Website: walmart
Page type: address-validator
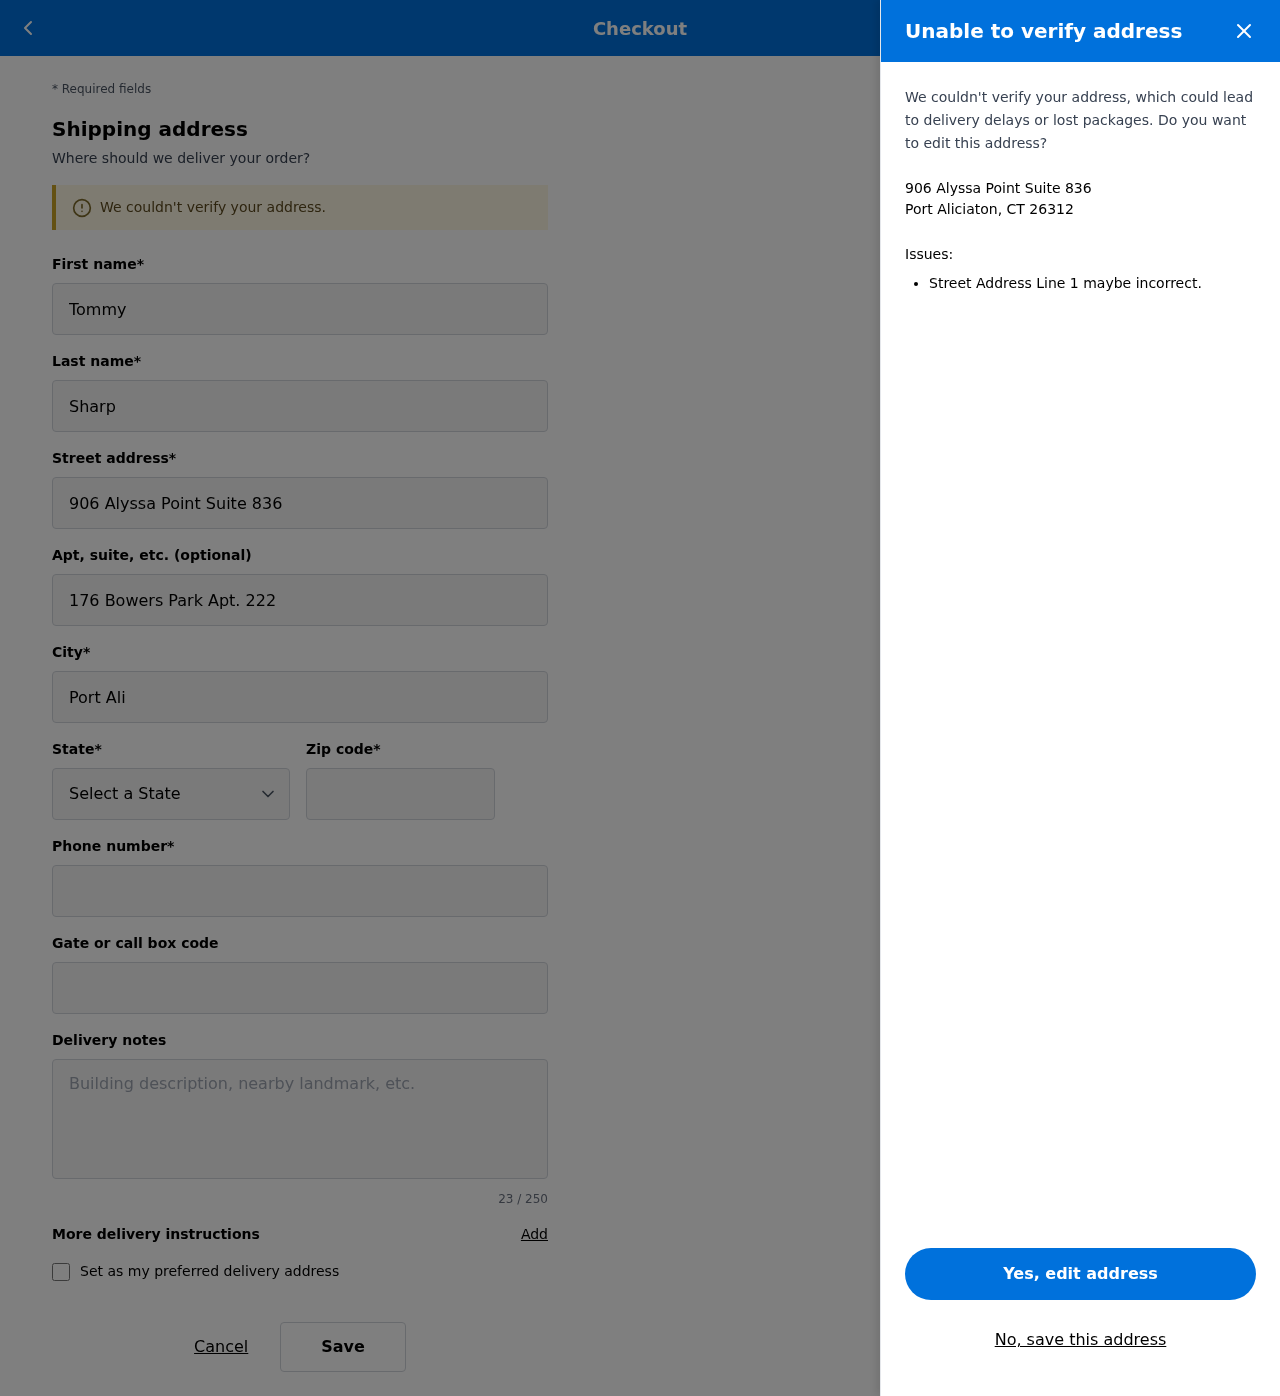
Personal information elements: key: PII_CITY_STATE_ZIP
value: Port Aliciaton, CT 26312
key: PII_DELIVERY_INSTRUCTIONS
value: Place in package locker
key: PII_STATE_ABBR
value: CT
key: PII_STREET
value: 906 Alyssa Point Suite 836
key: PII_FIRSTNAME
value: Tommy
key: PII_LASTNAME
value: Sharp
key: PII_STREET2
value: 176 Bowers Park Apt. 222
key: PII_CITY
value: Port Aliciaton
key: PII_POSTCODE
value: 26312
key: PII_PHONE
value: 7948279225
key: PII_SECURITY_CODE
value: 2474